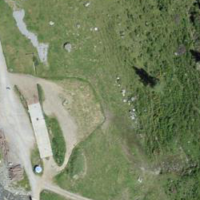
EUNIS habitat code: 31
Species observed at this site:
Rumex alpinus